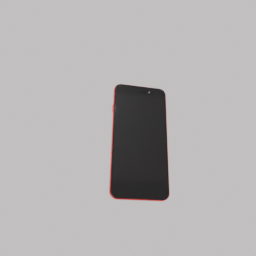
Label: electronics